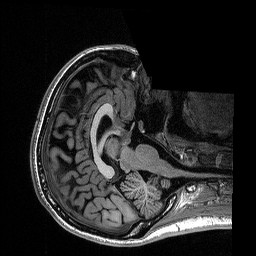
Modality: T1w
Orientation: axial
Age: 20
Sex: female
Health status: healthy
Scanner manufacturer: siemens
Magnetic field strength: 1.5 T
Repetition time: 2.73 s
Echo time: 0.00357 s